Field crop: maize
Growth stage: 2
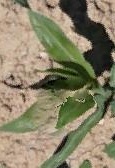
Species: maize